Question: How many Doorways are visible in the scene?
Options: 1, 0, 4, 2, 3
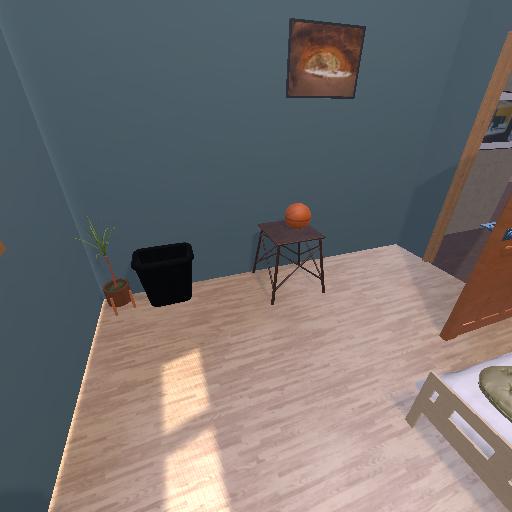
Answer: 1